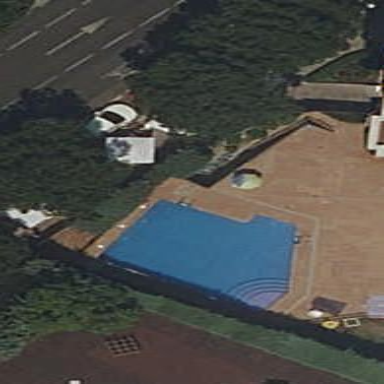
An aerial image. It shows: Swimming pool located in leisure land.